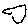
Label: hexagon